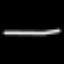
Label: line